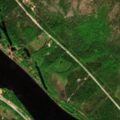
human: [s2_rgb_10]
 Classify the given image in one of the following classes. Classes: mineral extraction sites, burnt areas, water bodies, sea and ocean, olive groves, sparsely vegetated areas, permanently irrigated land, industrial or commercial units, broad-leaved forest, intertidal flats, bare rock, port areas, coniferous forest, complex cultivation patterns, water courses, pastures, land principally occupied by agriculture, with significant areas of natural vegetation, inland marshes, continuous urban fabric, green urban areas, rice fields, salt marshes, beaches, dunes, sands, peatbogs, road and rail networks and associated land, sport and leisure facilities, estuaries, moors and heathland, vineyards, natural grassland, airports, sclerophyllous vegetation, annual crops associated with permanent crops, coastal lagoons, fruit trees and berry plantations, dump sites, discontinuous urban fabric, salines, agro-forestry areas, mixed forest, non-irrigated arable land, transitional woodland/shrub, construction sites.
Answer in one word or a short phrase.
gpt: coniferous forest, mixed forest, transitional woodland/shrub, water courses